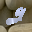
Label: 2